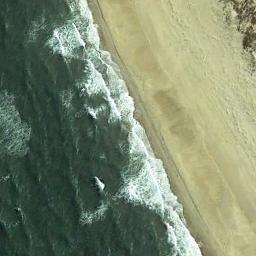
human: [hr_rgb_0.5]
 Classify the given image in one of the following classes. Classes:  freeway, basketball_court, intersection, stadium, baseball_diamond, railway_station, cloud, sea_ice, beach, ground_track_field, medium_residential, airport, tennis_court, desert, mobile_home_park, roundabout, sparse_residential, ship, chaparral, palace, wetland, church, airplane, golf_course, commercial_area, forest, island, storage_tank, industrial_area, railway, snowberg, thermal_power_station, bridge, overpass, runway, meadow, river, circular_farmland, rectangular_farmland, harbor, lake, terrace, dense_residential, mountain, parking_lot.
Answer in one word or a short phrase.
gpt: beach